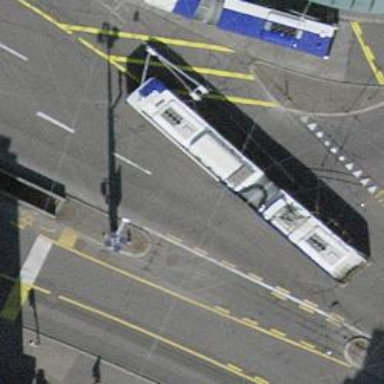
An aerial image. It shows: Primary highway with trolley wires overhead. The surface of the road is asphalt.